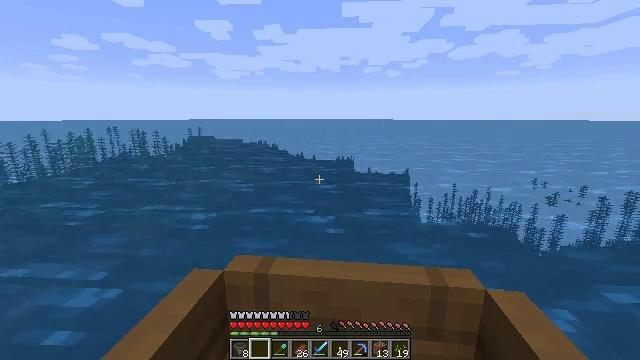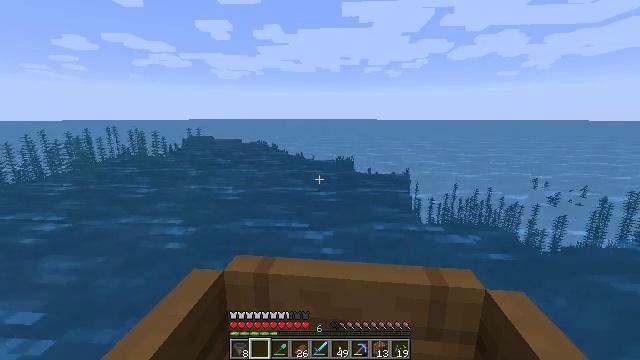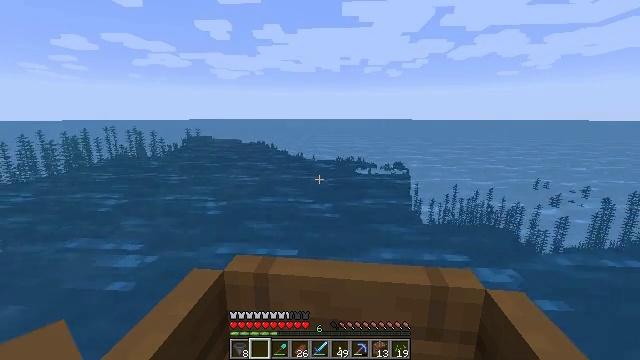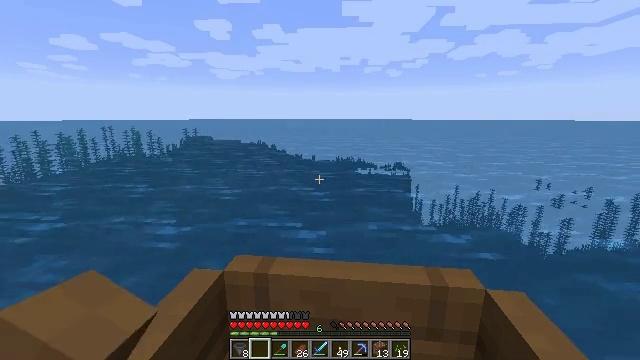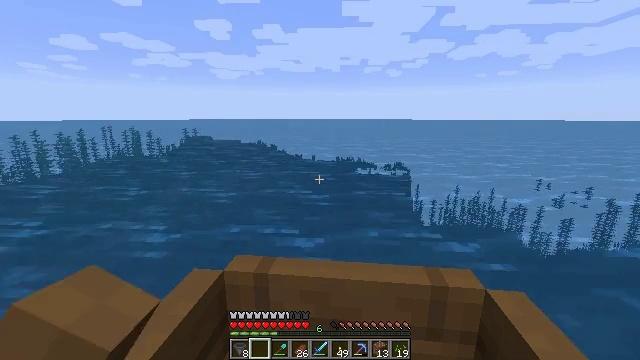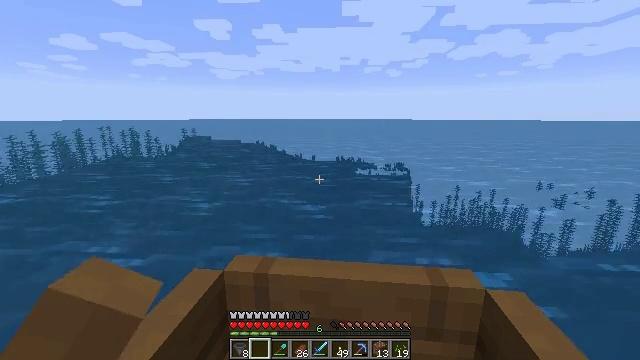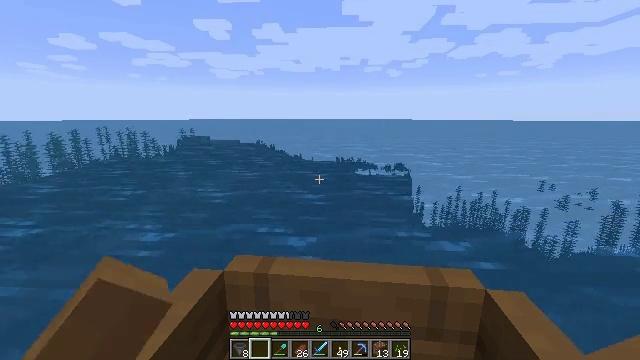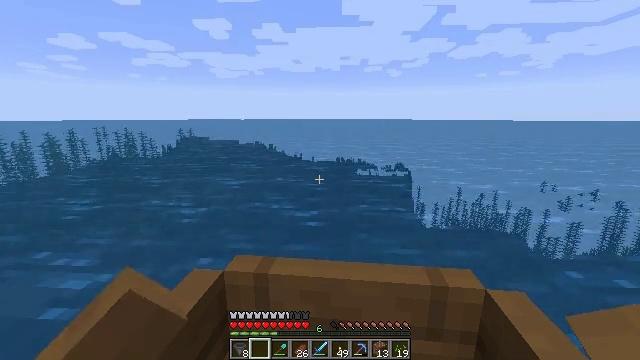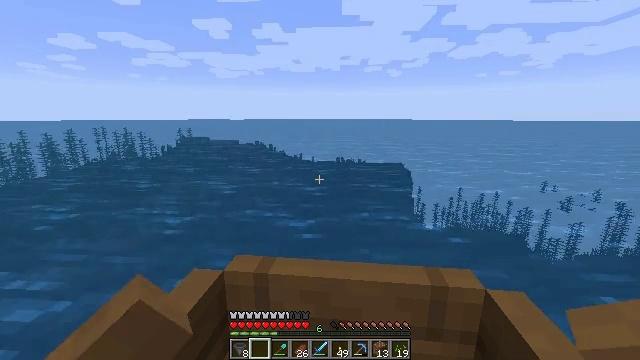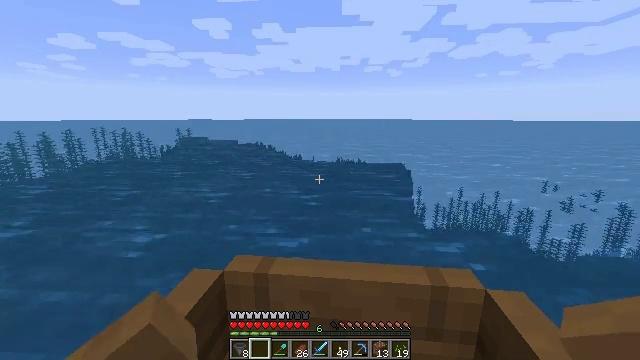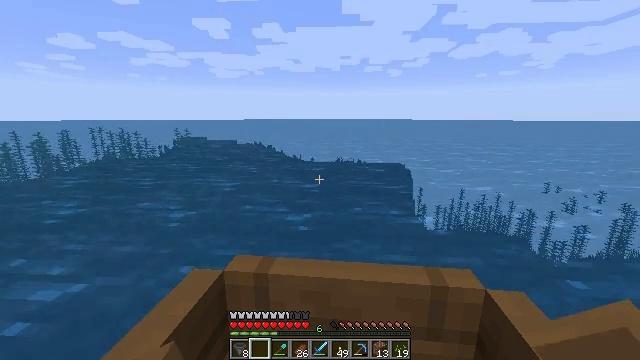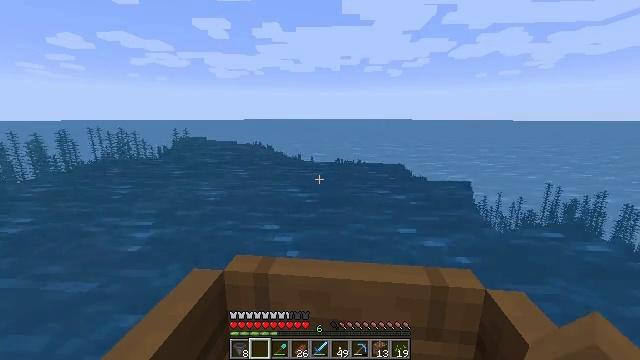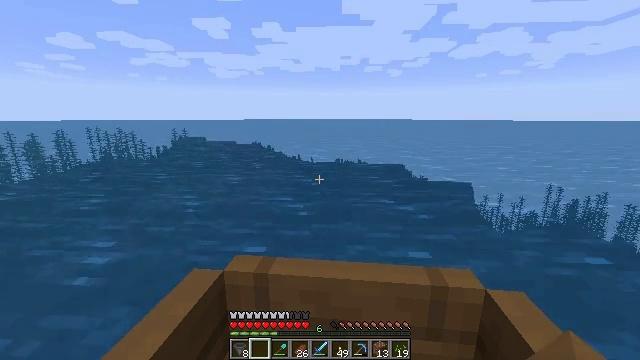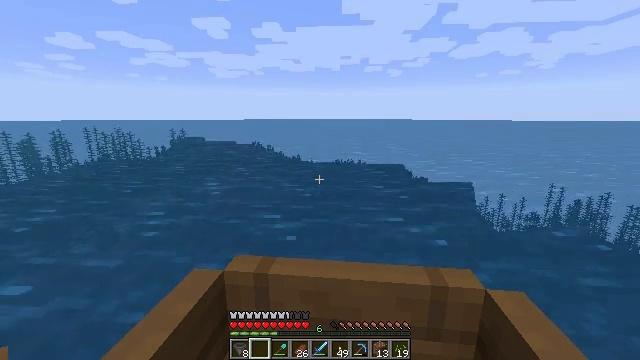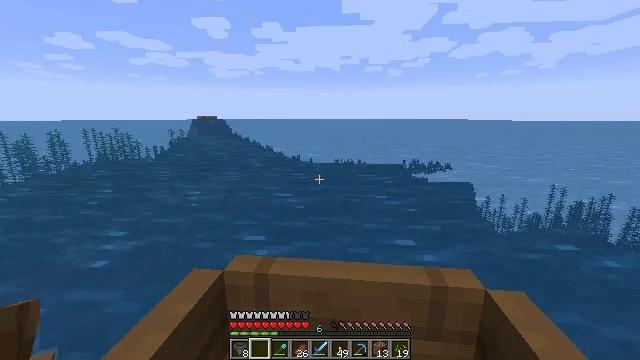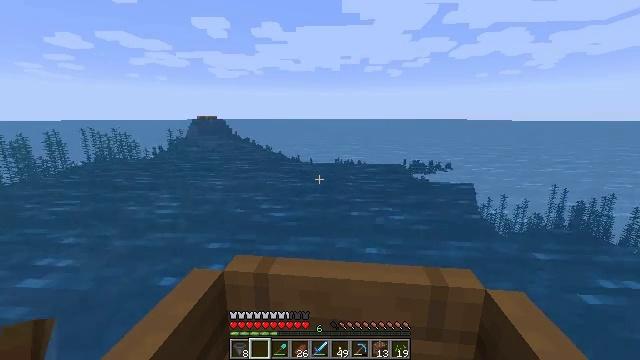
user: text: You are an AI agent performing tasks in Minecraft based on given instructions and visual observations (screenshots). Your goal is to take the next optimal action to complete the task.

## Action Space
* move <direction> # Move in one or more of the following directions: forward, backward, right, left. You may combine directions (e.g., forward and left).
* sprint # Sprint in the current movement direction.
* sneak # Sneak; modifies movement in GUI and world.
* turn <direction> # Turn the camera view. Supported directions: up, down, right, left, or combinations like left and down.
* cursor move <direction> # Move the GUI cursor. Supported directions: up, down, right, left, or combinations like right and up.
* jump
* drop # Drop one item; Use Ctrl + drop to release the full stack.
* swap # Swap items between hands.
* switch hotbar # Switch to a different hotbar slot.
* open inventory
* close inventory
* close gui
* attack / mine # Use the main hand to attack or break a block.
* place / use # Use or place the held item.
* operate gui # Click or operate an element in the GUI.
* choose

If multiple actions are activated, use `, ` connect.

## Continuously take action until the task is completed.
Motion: motion action
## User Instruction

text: Get cactus from the sandy areas.
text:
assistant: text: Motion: move forward
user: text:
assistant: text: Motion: move forward
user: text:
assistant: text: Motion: move forward
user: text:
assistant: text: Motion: move forward
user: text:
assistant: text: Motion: move forward
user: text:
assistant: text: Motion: move forward
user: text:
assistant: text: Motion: move forward
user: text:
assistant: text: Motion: move forward
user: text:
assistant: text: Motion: move forward
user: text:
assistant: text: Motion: move forward
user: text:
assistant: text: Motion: move forward
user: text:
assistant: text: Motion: move forward
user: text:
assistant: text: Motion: move forward
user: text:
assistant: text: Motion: move forward
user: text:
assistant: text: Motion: move forward
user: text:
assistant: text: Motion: move forward
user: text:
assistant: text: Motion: move forward
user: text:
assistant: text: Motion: move forward
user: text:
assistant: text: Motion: move forward
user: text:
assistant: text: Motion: move forward
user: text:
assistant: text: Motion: move forward
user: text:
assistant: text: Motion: move forward
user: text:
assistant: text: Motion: move forward
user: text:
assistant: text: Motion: move forward
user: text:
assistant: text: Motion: move forward
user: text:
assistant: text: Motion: move forward
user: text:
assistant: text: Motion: move forward
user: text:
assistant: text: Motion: move forward
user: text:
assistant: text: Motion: move forward
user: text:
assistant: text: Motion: move forward